Interaction volume radius: 10 \u00c5
Interaction volume height: 30 \u00c5
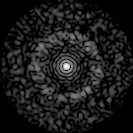
Disorder parameter: 0.8439